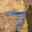
Label: 7